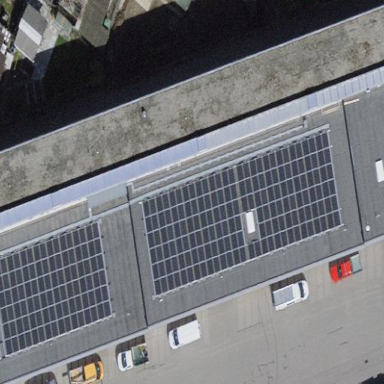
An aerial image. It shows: Solar power generator using photovoltaic method with solar photovoltaic panel types.